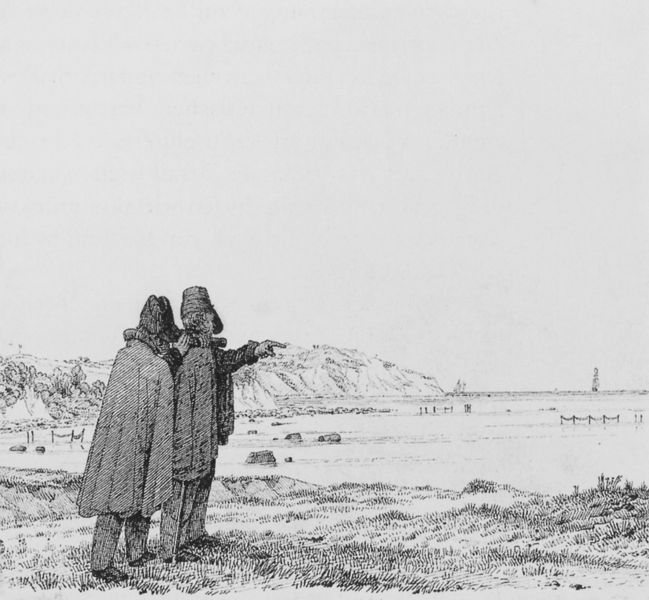
Titel: Zwei Männer am Meeresstrand
Künstler: Caspar David Friedrich
Institution: Dresden, Staatliches Kupferstichkabinett
Schlagwörter: berg, felsen, himmel, meer, umhang, wasser, weiß, landschaft, ufer, finger, grau, hut, hüte, kreide, männer, schwarz, zeichnung, gras, wiese, leute, kappen, mützen, falten, stehen, steine, schauen, ebene, ferne, horizont, hügel, weite, wind, küste, schiff, strand, beobachten, gehstock, fischer, netze, berge, spazieren, böschung, friedrich, franzosen, faltenwurf, zeigen, bucht, tusche, leuchtturm, stich, schwarzweiß, bleistift, napoleon, fingerzeig, umhänge, fernrohr, david, kupferstich, reuse, mer, freunde, kaspar, s/w, teleskop, sw